Field crop: tomato
Growth stage: 2
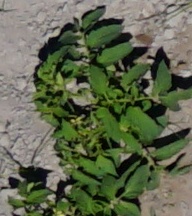
Species: tomato